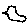
Label: bird